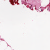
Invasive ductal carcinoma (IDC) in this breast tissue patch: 0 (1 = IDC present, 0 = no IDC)